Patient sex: M
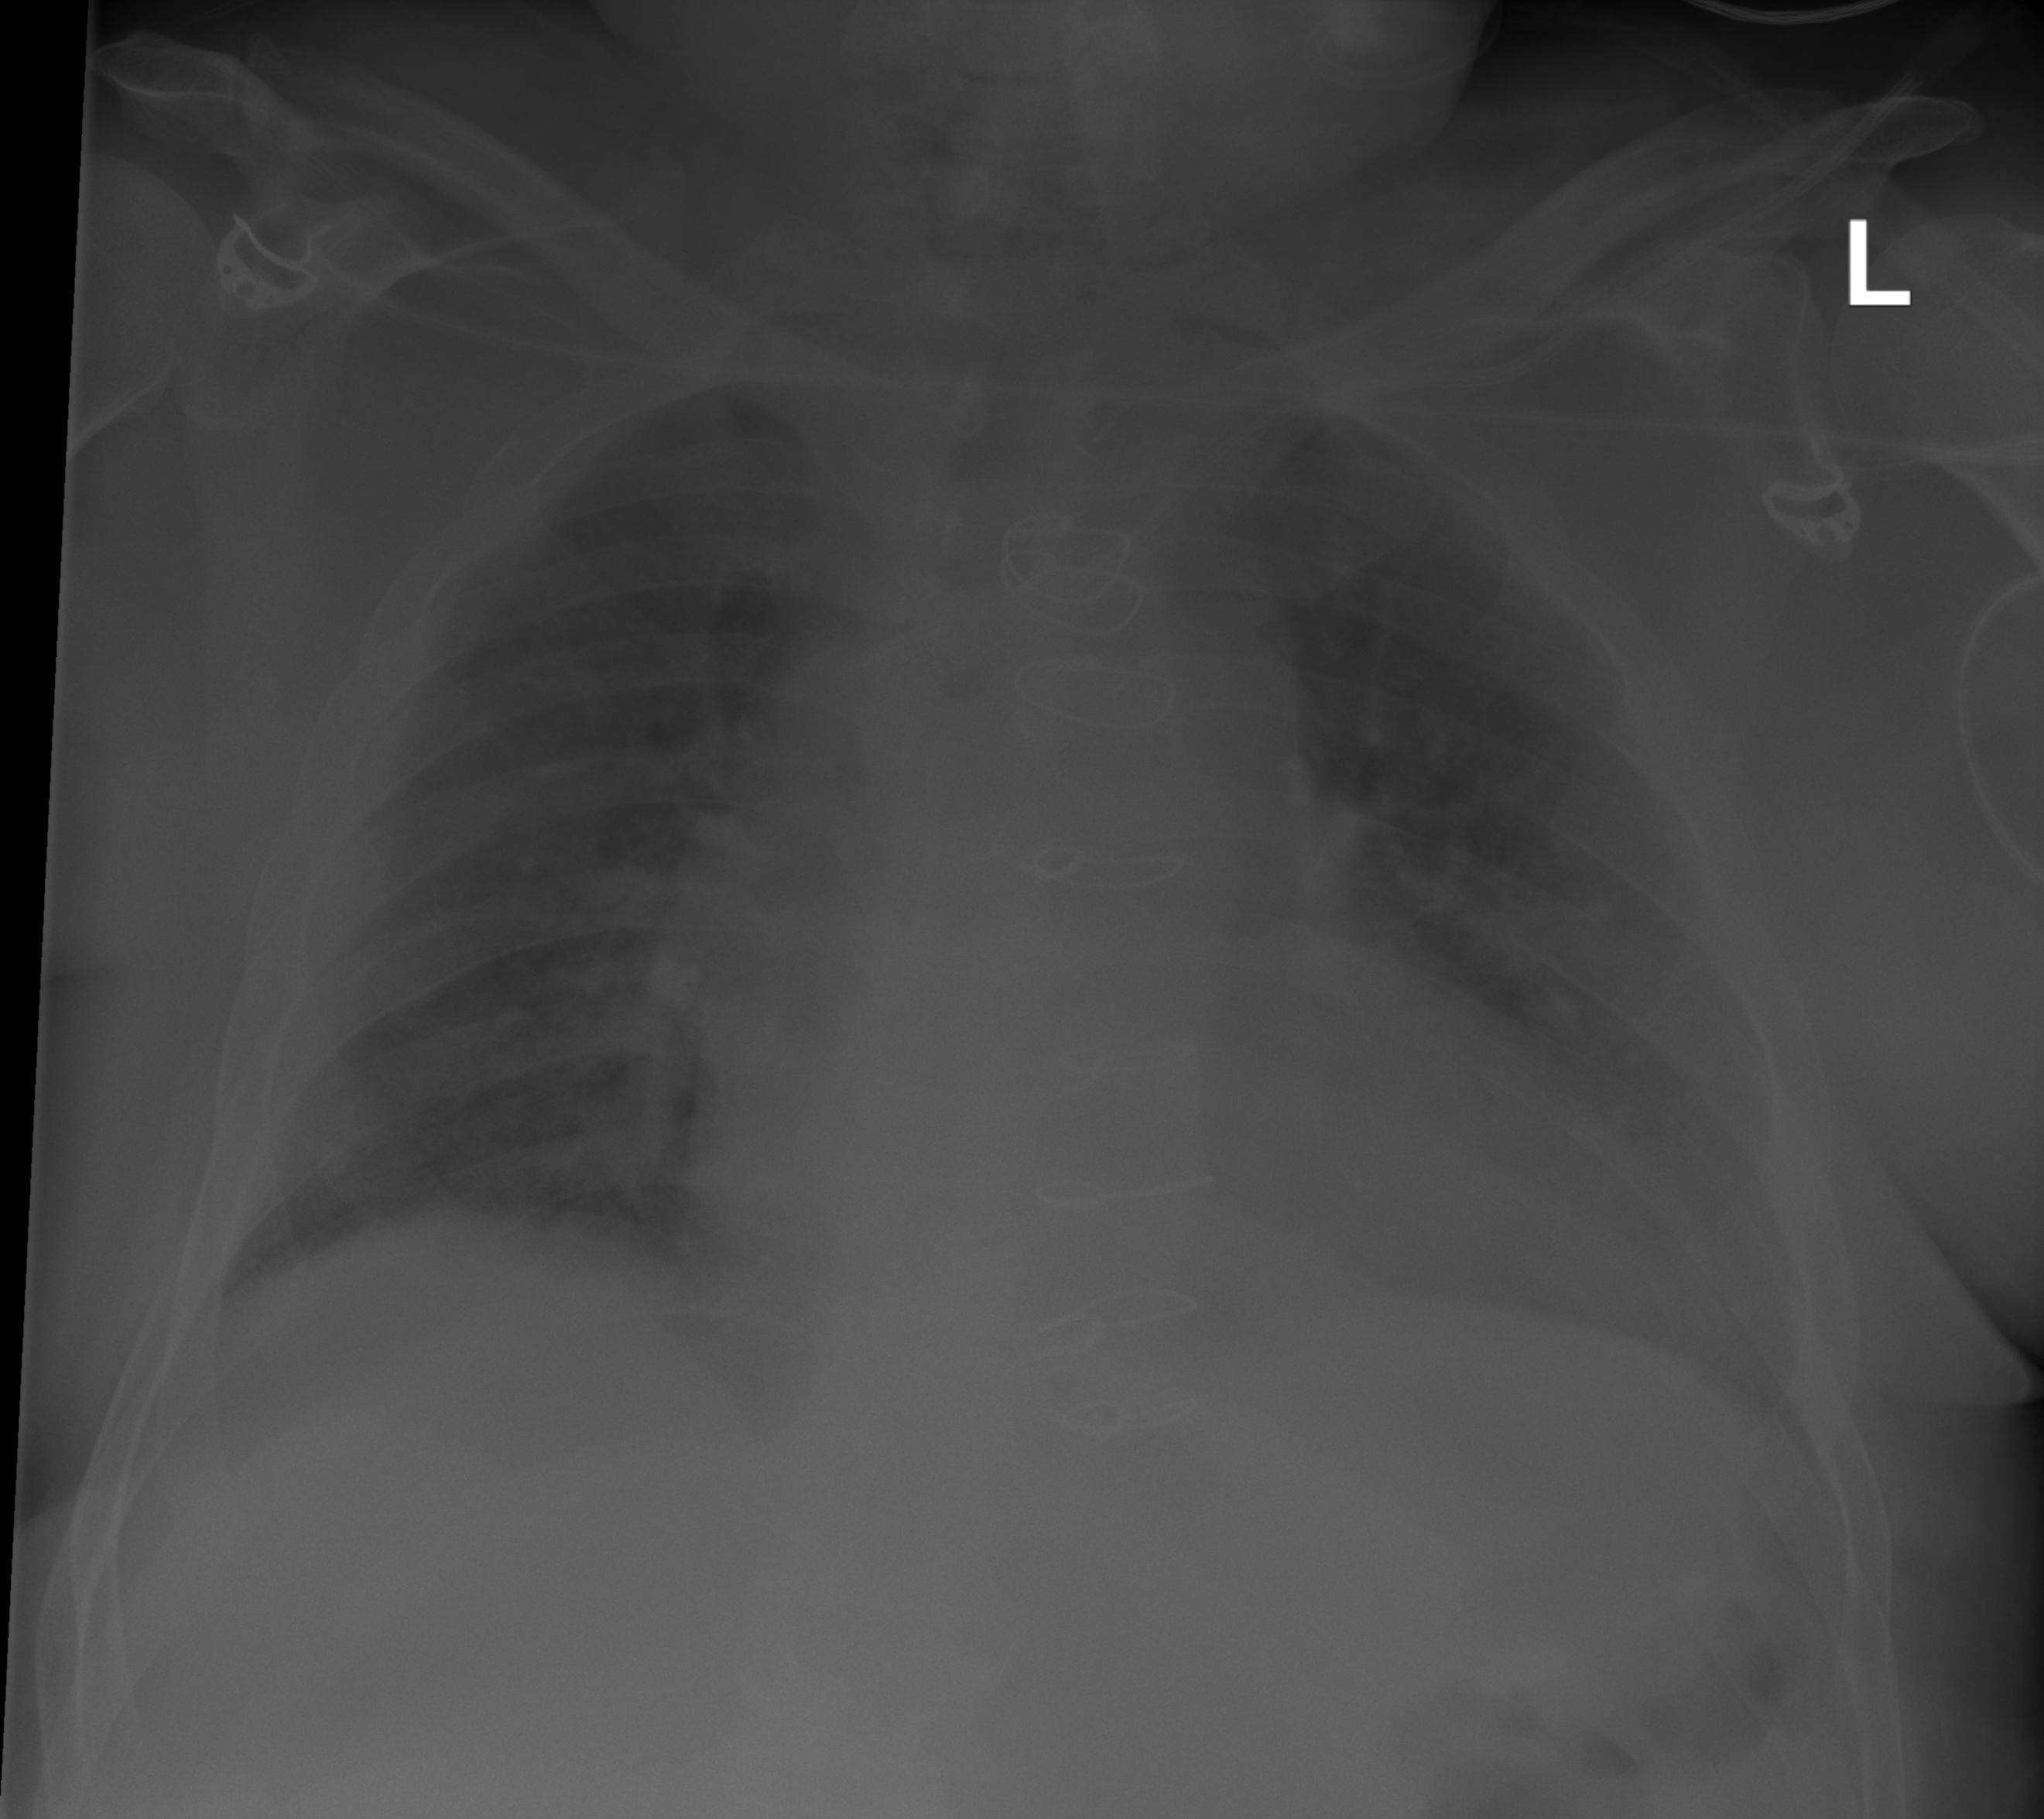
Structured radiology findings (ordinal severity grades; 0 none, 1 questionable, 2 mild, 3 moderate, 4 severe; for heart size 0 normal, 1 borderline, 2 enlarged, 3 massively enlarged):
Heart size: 2
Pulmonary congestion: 2
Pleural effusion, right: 0
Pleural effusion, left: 1
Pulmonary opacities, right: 0
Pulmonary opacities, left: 0
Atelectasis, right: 2
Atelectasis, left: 2